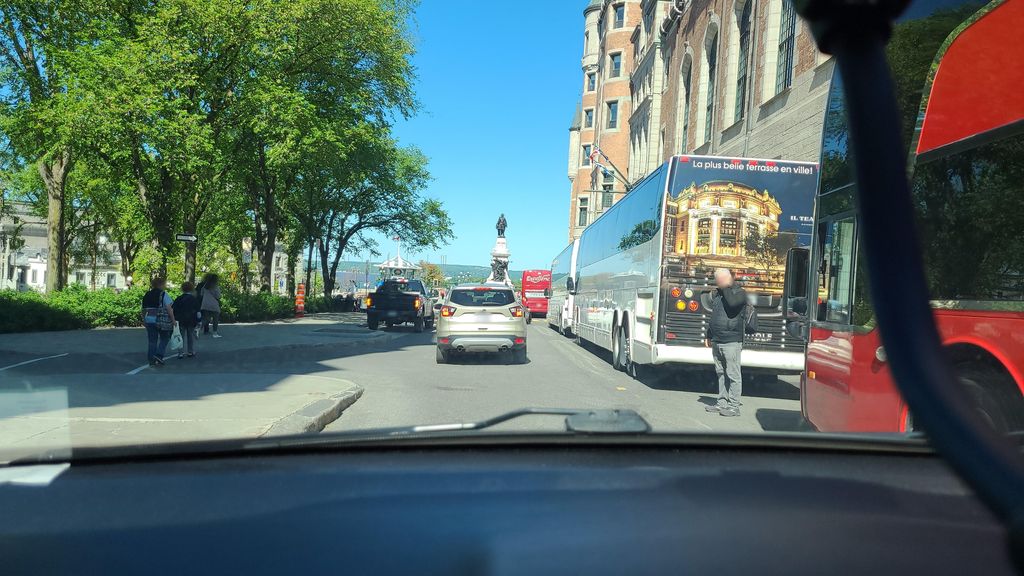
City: quebec_city